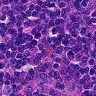
Metastatic tissue present: no